Question: Is there a way to create a widget like Morrowind's items list using scene2d.ui? That is, a container where you can put fixed-sized elements and they would stack up in a row (or in a column) until they fill the parent container by width/height, so after that they'd stack up in the next row/column?

In the image you can see scrolling, but I'd still accept an answer that doesn't allow scrolling. Also I'm aware that inline block elements in CSS don't stack vertically (like they do in Morrowind), that's just the closest analogy I can come up with.
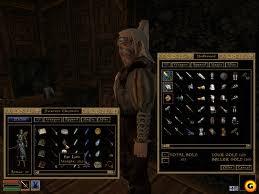
Answer: I made a set of HorizontalFlowGroup and VerticalFlowGroup widgets to perform that type of layout.
Here's the source of them:
<URL>
If you put the HorizontalFlowGroup in a ScrollPane with vertical scroll, it will fill the width then move to the next row, allowing vertical scrolling. If you put a VerticalFlowGroup in a ScrollPane with horizontal scrolling, it will fill the height and move to the next column, allowing for horizontal scrolling. In either case, if you use a uniform size for the child widgets, they will all align as a grid.